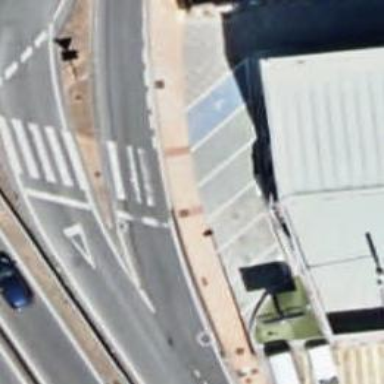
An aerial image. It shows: Uncontrolled road crossing.